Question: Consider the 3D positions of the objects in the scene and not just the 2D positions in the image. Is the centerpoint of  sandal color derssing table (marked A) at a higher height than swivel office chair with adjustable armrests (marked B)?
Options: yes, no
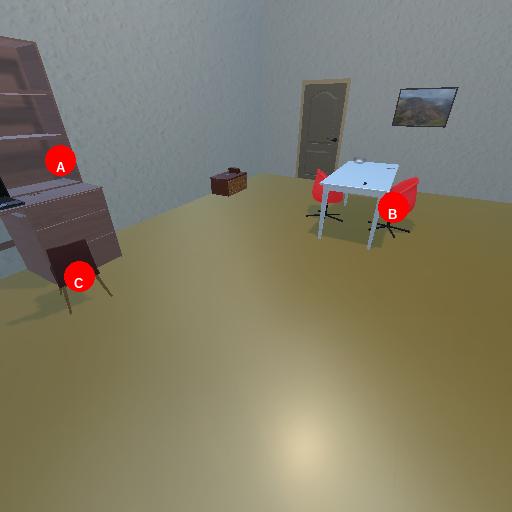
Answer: yes